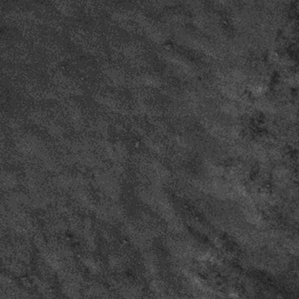
Label: frost